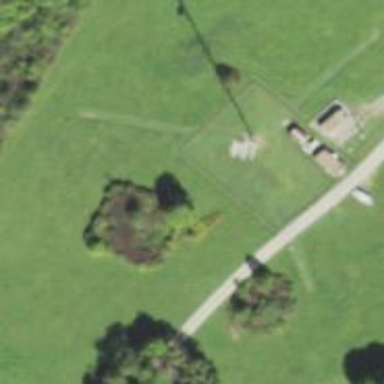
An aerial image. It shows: Communication mast tower.